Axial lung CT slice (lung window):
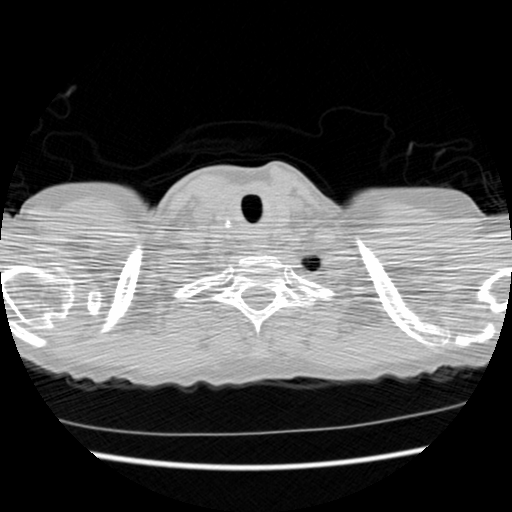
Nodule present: no